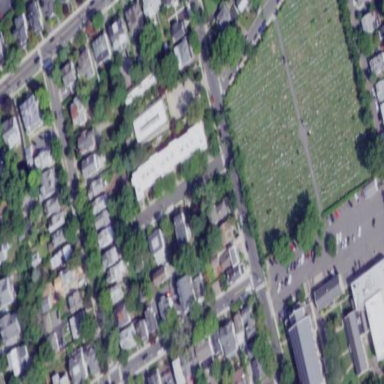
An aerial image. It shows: Cemetery.